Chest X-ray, AP view. Patient: 54 years old, sex F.
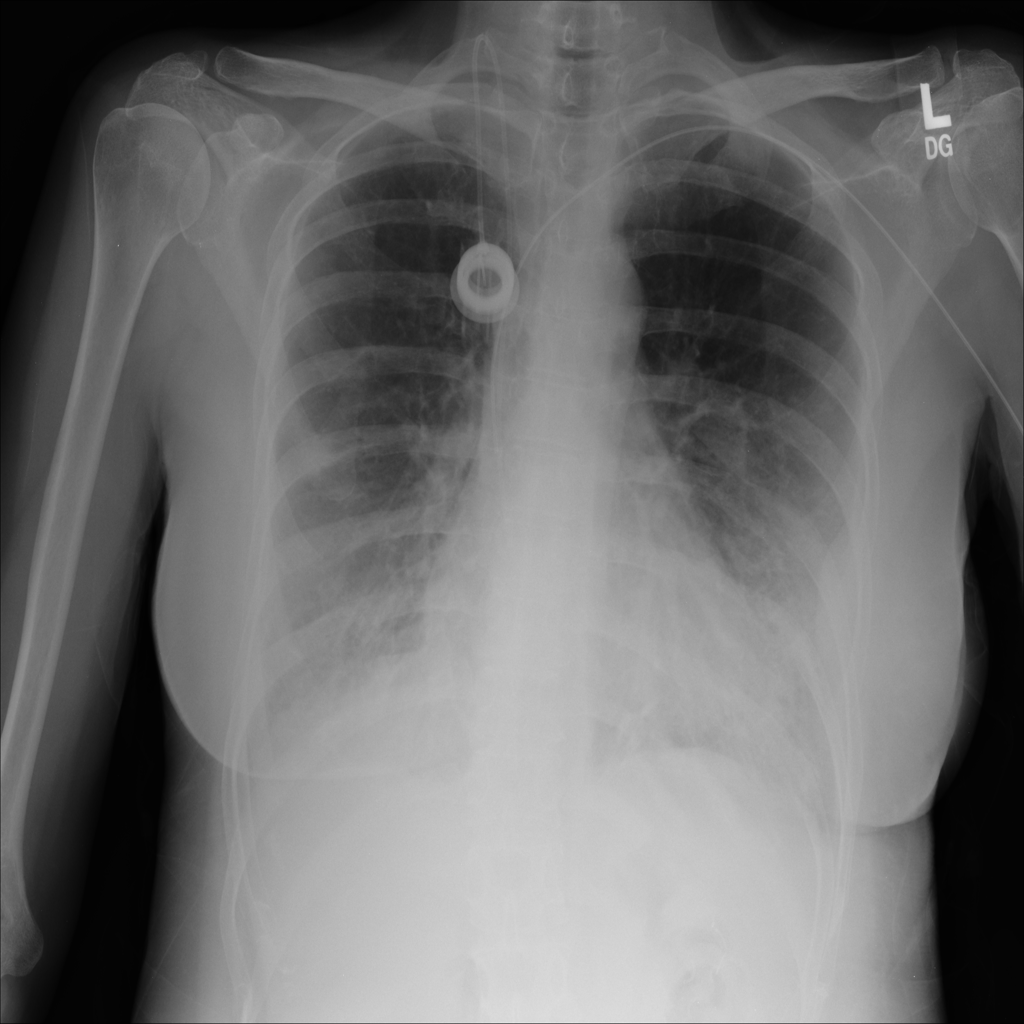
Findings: Pleural_Thickening